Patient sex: M
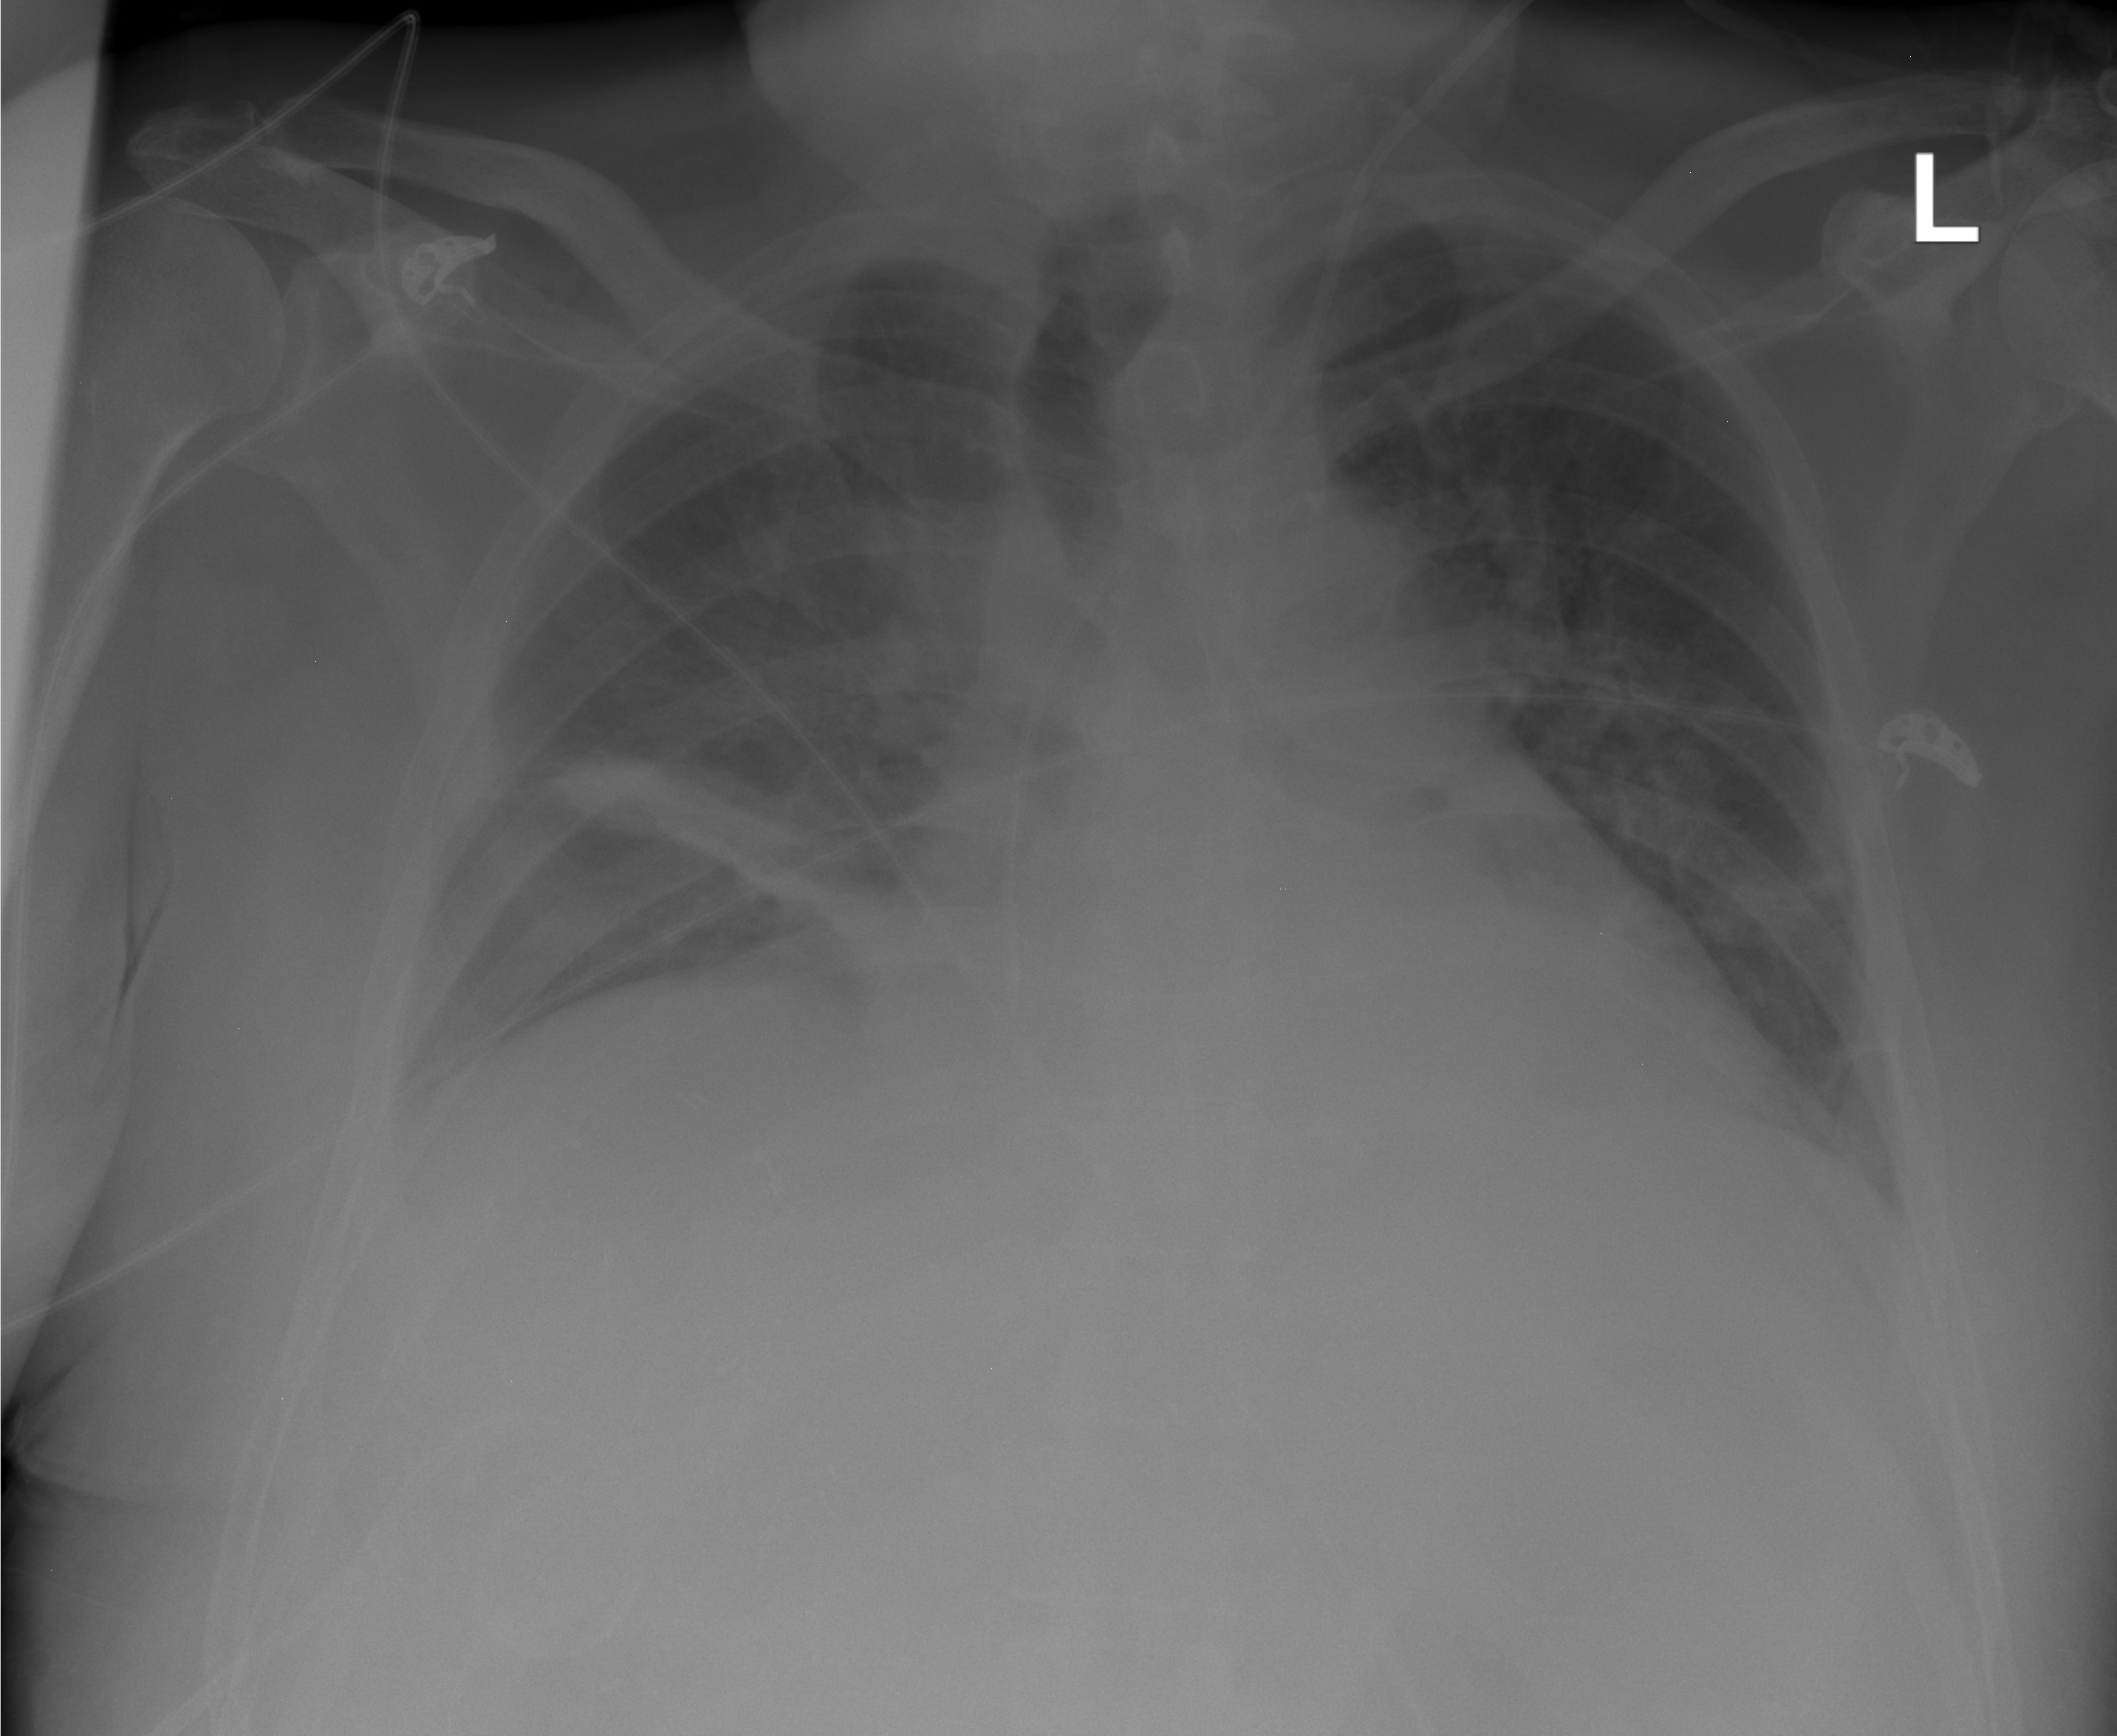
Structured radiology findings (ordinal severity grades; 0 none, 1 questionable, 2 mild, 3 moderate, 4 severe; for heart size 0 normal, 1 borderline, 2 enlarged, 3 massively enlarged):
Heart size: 0
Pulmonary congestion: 2
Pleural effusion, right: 1
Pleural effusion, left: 0
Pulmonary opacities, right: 0
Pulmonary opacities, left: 0
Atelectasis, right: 3
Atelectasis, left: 2